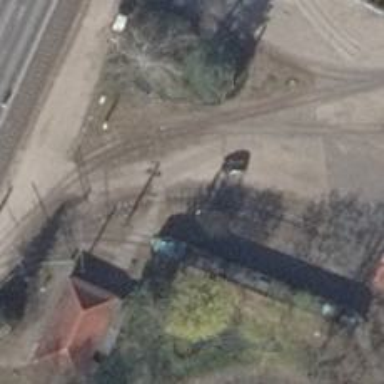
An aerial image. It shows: Siding railway for trams.